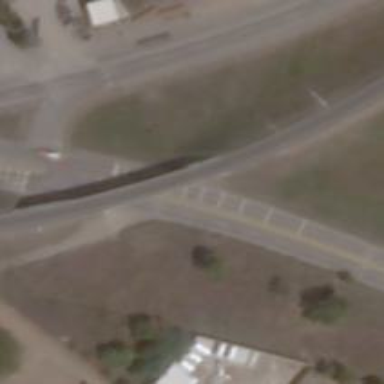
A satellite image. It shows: Trunk road bridge.